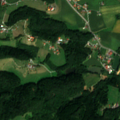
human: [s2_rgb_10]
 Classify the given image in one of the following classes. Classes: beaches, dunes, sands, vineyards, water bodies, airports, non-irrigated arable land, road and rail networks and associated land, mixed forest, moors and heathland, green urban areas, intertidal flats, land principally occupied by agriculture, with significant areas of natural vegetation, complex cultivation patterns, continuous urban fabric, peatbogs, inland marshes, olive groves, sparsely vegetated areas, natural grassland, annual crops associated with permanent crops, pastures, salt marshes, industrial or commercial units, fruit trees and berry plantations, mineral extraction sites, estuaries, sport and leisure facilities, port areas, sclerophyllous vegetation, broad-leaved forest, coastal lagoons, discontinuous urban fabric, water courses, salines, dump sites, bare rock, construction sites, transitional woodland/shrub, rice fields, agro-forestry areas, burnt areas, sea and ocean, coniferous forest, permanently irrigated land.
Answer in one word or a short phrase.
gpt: discontinuous urban fabric, pastures, complex cultivation patterns, broad-leaved forest